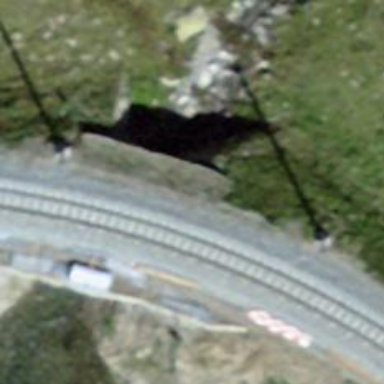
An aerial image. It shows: Narrow-gauge railway bridge with contact line electrification.